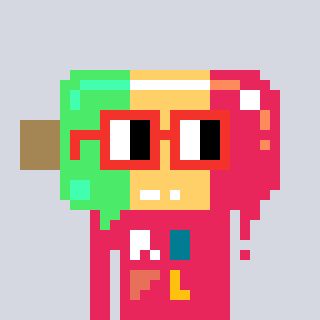
a pixel art character with square red glasses, a icepop-shaped head and a redpinkish-colored body on a cool background